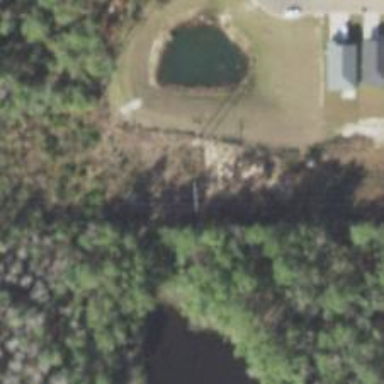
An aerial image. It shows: Power pole.